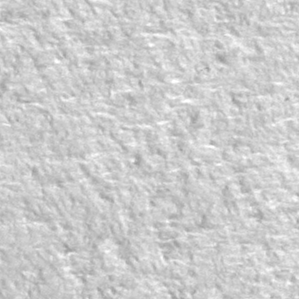
Label: frost